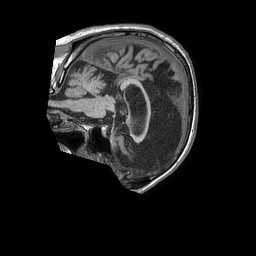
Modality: T1w
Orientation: sagittal
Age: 77
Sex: male
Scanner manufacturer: philips
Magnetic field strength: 1.5 T
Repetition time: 0.007779 s
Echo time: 0.003637 s